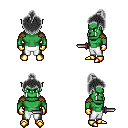
a pixel art fantasy rpg character, male body template, orc, green skin, leather shoulder armor, white pants, gray short topknot hairstyle, gold gloves, gold boots, dagger, four views (front, back, left, right), 2x2 character sprite sheet, small pixel art, hard edges, no anti-aliasing